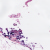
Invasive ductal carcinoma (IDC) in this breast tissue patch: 0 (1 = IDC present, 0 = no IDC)